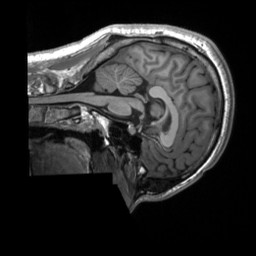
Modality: T1w
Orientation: sagittal
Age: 22
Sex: male
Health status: healthy
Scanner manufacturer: siemens
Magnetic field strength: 3 T
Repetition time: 2.53 s
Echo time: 0.00227 s